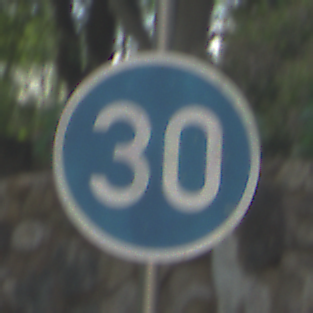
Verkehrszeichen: VorgeschriebeneMindestgeschwindigkeit
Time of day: MorningAfternoon
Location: Outdoor (Urban)
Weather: PartlyCloudy
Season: NotSpecified
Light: Natural